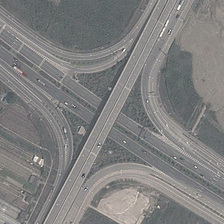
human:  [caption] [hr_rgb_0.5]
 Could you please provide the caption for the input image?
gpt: many green trees and some farmlands are near a viaduct with several cars .

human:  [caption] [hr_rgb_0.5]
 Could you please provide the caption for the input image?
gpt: many green trees and some farmlands are near a viaduct with several cars .

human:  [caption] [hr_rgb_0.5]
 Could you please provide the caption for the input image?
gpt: many green trees and some farmlands are near a viaduct with several cars .

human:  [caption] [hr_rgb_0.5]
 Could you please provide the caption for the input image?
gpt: many green trees and some farmlands are near a viaduct with several cars .

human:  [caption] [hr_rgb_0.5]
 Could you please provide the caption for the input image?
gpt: many green trees and some farmlands are near a viaduct with several cars .